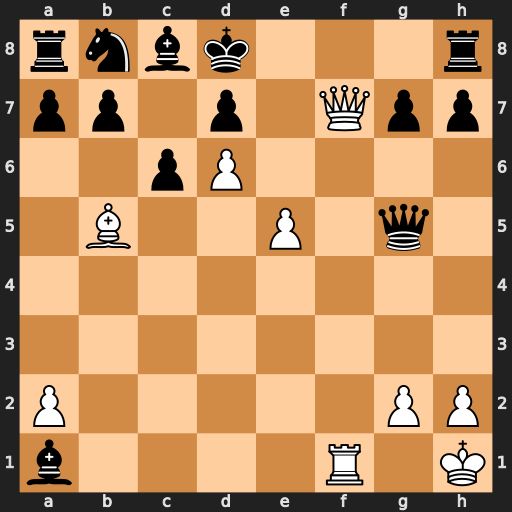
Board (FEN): rnbk3r/pp1p1Qpp/2pP4/1B2P1q1/8/8/P5PP/b4R1K
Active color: w
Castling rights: -
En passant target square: -
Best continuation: Qf8+ Rxf8 Rxf8#